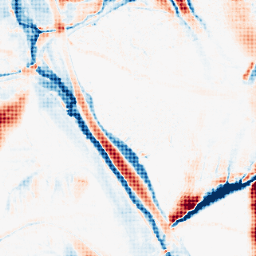
Category: morphological
Decomposition family: morphological_ellipse
Decomposition parameters: operation: average
width: 20
height: 50
Upsampling method: sinc_hamming
Upsampling parameters: scale: 8
kernel_size: 8
Upsampling scale: 8